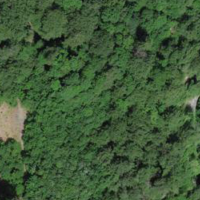
EUNIS habitat code: 53
Species observed at this site:
Episyrphus balteatus
Hippocrepis emerus
Corylus avellana
Fagus sylvatica
Acer pseudoplatanus
Sylvia atricapilla